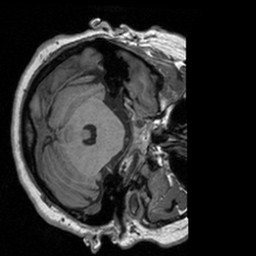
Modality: T1w
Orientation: axial
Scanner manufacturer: siemens
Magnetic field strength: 3 T
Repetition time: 1.9 s
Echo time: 0.00226 s